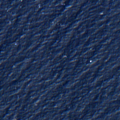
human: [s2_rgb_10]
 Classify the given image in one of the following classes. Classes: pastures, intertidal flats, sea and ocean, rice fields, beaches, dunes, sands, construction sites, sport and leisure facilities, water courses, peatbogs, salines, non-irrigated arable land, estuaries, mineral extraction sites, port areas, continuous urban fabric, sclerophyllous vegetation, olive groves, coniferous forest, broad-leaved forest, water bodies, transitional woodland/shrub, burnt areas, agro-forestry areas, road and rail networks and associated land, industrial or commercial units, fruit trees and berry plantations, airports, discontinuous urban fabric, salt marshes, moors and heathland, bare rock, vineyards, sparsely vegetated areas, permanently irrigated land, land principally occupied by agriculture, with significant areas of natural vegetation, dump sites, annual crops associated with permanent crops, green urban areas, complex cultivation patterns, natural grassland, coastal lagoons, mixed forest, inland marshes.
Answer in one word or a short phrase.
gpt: sea and ocean